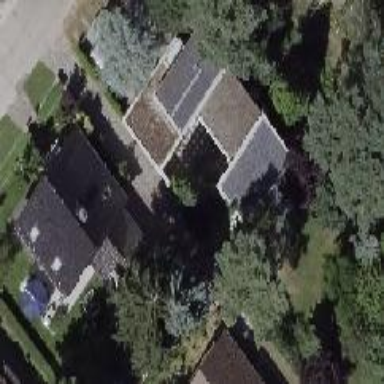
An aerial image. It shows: Detached building with gabled roof.